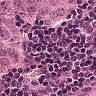
Metastatic tissue present: yes